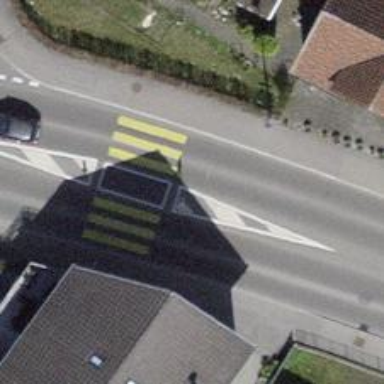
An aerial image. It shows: Pedestrian crossing with zebra markings on footway.